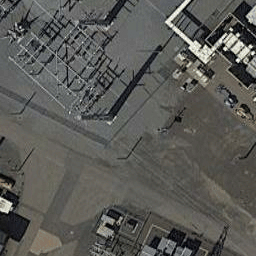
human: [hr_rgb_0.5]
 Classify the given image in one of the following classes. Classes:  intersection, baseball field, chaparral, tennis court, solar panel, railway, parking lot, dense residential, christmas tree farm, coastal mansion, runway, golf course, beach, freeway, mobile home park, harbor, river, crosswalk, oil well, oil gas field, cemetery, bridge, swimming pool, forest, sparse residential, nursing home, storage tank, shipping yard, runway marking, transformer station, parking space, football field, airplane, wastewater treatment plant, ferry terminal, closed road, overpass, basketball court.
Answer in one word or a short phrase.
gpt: transformer station